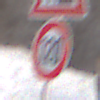
Verkehrszeichen: Geschwindigkeit120
Zusatzzeichen oben: Arbeitsstelle
Umgebung: Outdoor, Nature
Tageszeit: MorningAfternoon
Wetter: PartlyCloudy
Licht: Natural
Jahreszeit: Winter
Kontrast: HighContrast